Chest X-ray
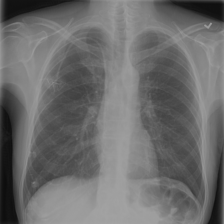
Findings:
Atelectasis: negative
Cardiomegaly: negative
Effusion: negative
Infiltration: positive
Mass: negative
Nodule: negative
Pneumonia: negative
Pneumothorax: negative
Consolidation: negative
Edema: negative
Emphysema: negative
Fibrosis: negative
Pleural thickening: negative
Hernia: negative